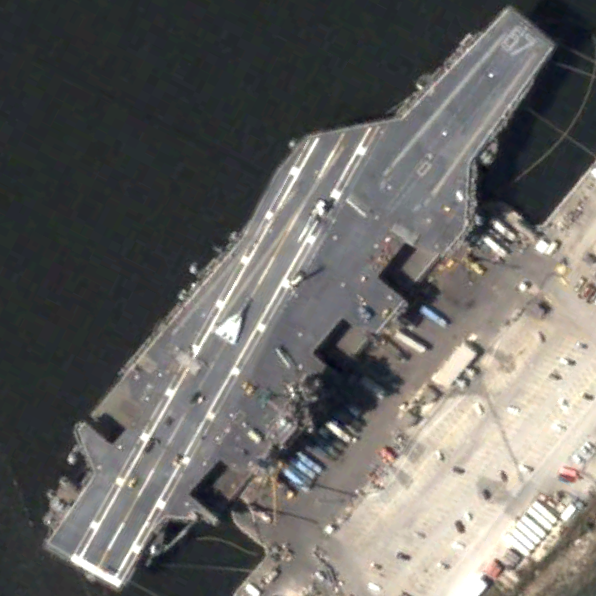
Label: aircraft_carrier